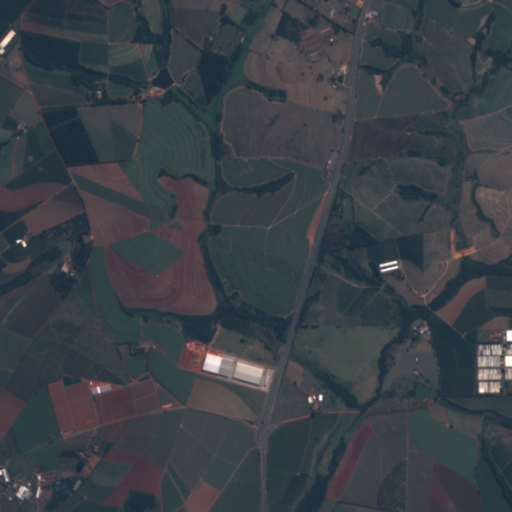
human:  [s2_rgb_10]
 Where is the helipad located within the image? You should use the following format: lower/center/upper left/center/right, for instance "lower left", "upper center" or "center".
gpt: The helipad is located in the lower center of the image.
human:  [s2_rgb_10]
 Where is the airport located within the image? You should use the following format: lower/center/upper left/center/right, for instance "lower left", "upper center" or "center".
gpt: There is no airport in the image.